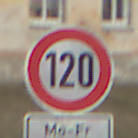
Verkehrszeichen: Geschwindigkeit120
Zusatzzeichen unten: ZeitangabenMitBeschraenkungAufWochentage2
Umgebung: Outdoor, Nature
Tageszeit: MorningAfternoon
Wetter: PartlyCloudy
Licht: Natural
Jahreszeit: Autumn
Kontrast: LowContrast